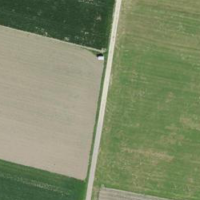
EUNIS habitat code: 24
Species observed at this site:
Pieris rapae